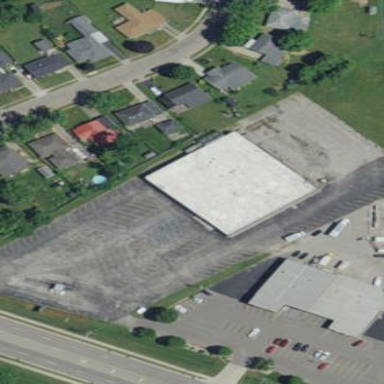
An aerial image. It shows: Building housing bowling alley.